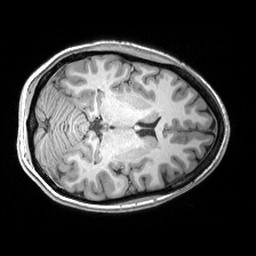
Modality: T1w
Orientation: axial
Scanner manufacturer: siemens
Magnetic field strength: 3 T
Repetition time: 2.53 s
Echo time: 0.00299 s